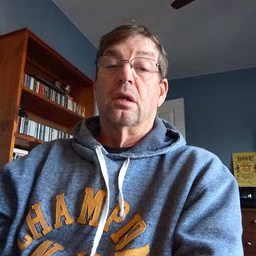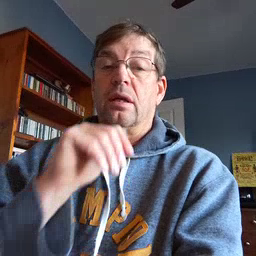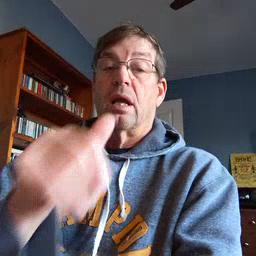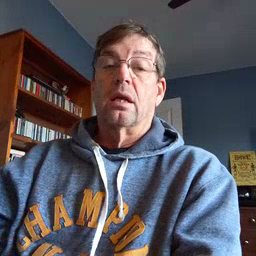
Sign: not